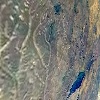
Label: land